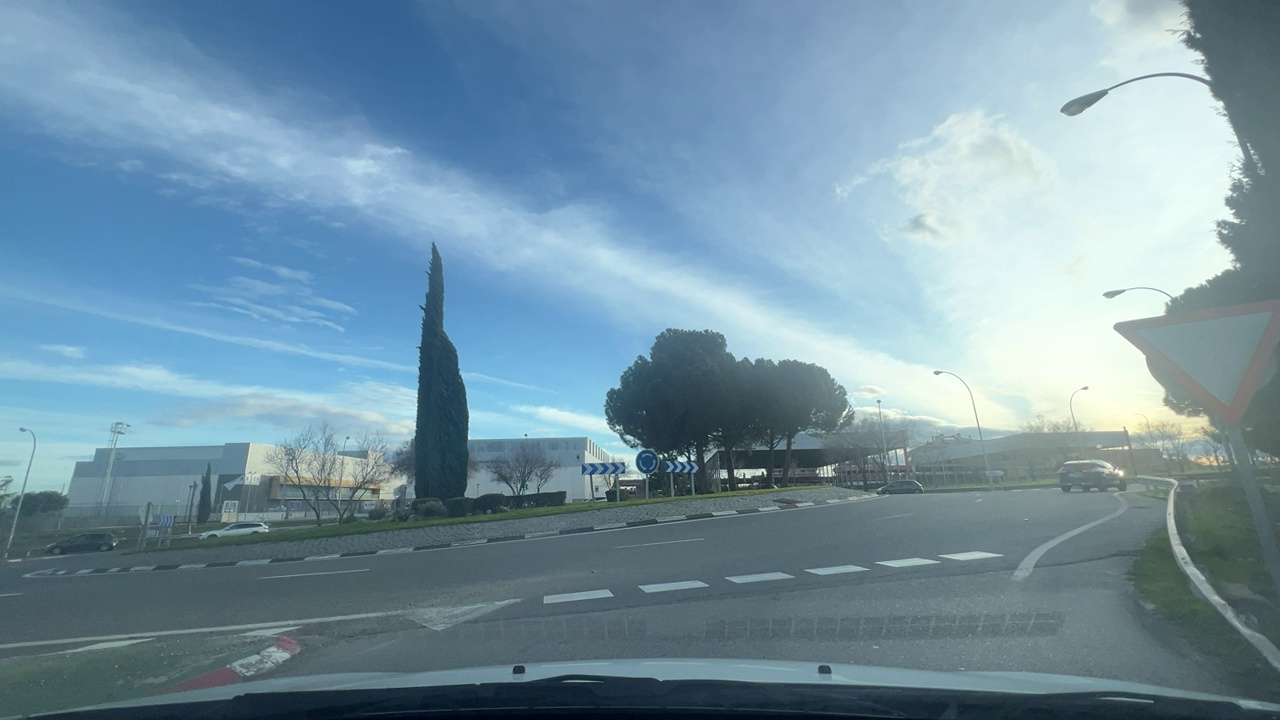
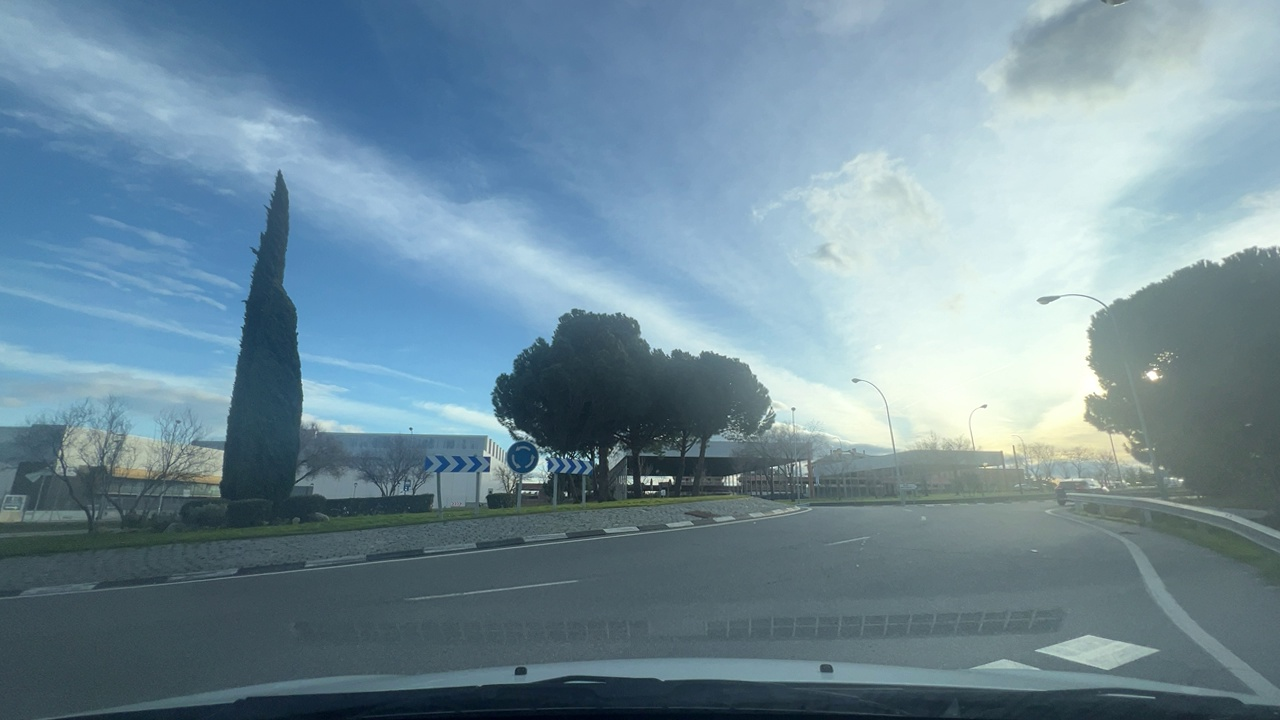
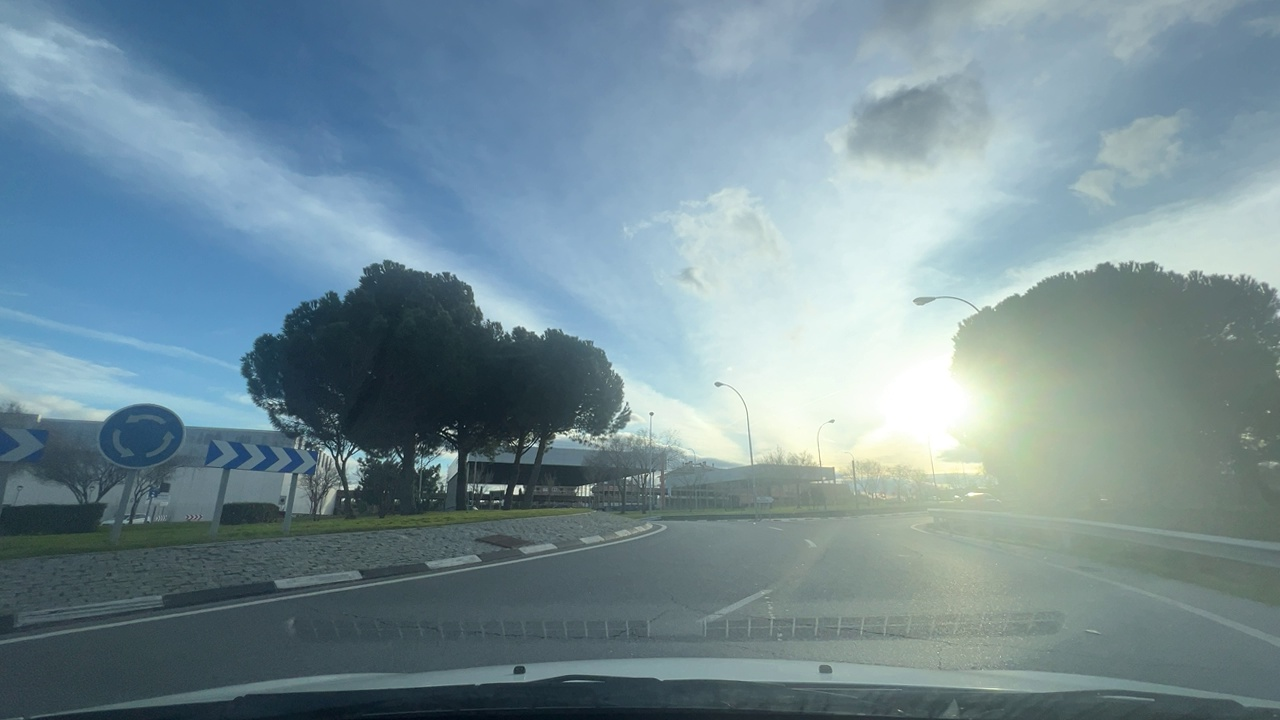
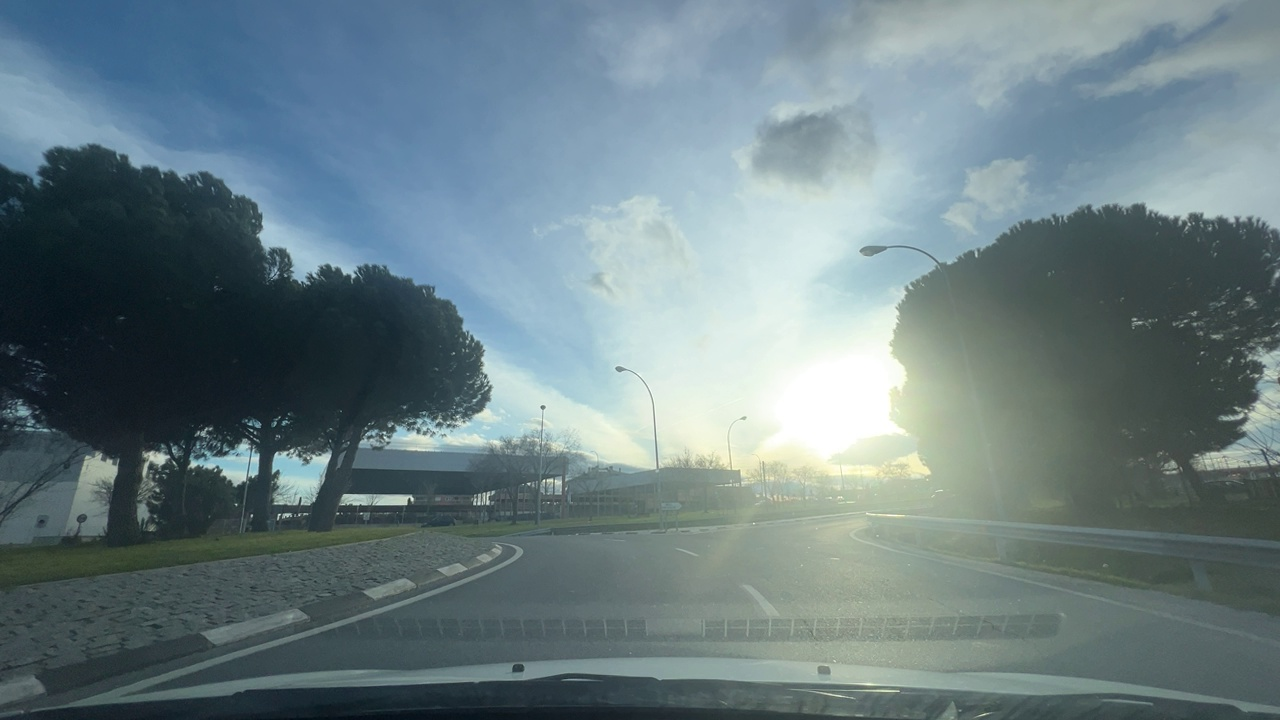
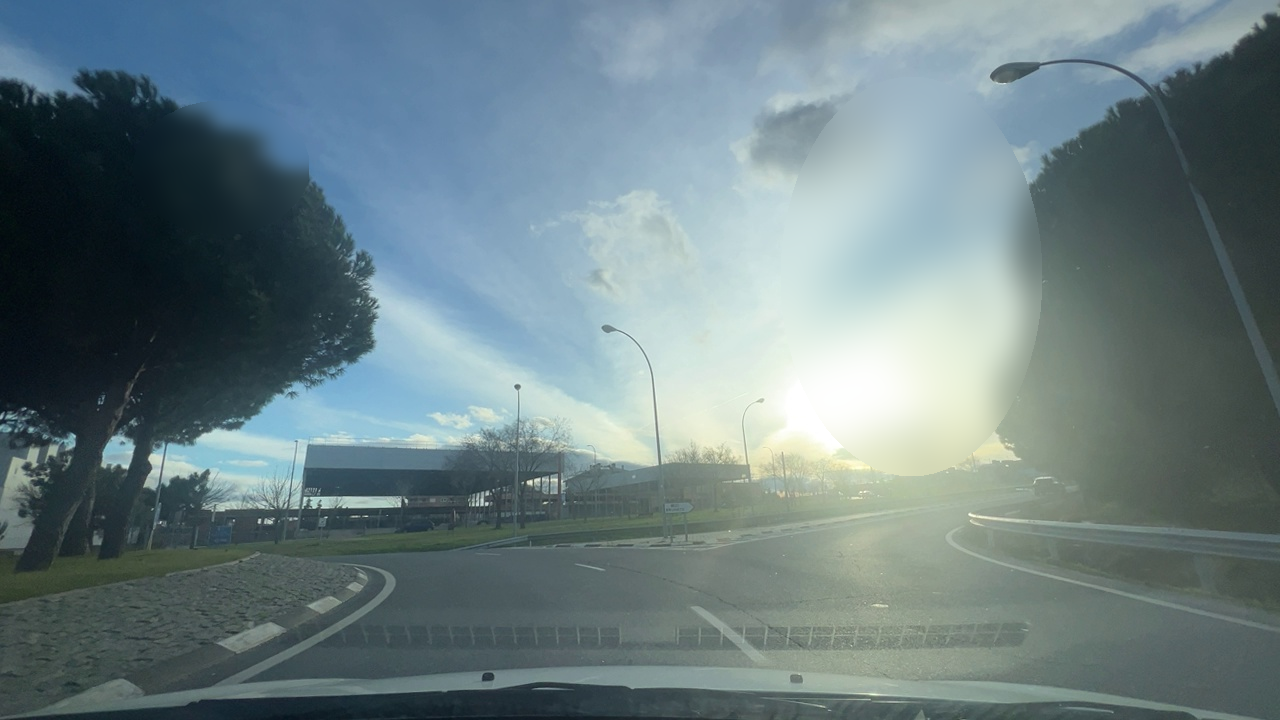
Situation: Roundabout
Question: Is the ego vehicle currently inside a roundabout?
Answer: Yes
Reasoning: The ego vehicle is traveling within a circular roadway surrounding a central island.

Situation: Roundabout
Question: Is a roundabout visible ahead in the ego direction?
Answer: Yes
Reasoning: A circular intersection sign and central island are visible ahead.

Situation: Roundabout
Question: Is the ego vehicle stationary while another vehicle crosses its path within the roundabout?
Answer: No
Reasoning: The ego vehicle is moving towards the roundabout